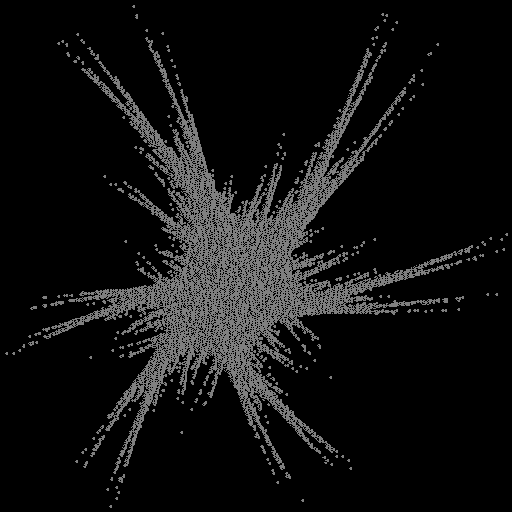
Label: gaku